Aerial crown-view tile of a tropical tree (Barro Colorado Island, Panama), acquired 20250818:
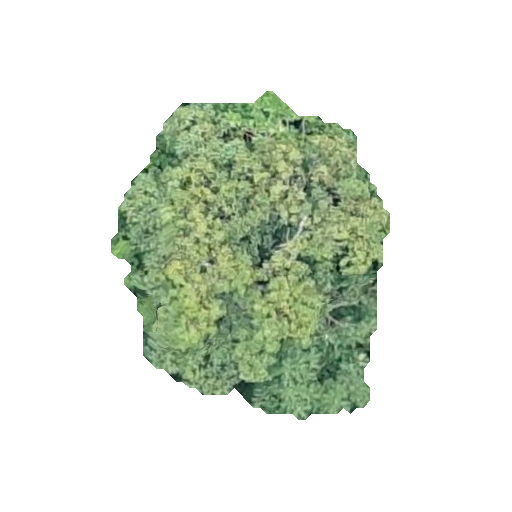
Species: Aiouea montana
GBIF accepted scientific name: Aiouea montana
Crown area: 96.357 m²